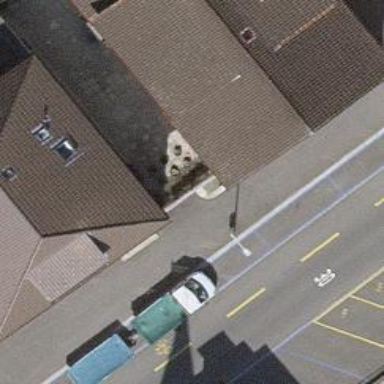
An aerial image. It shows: Restaurant.